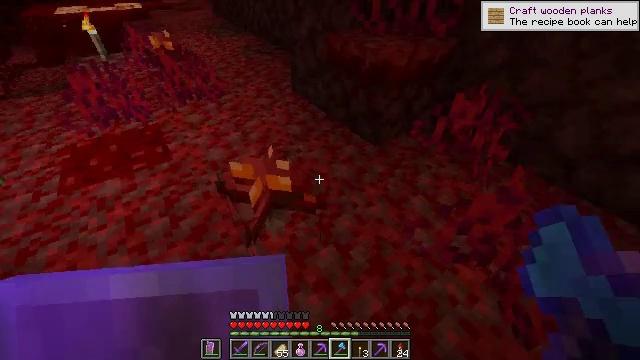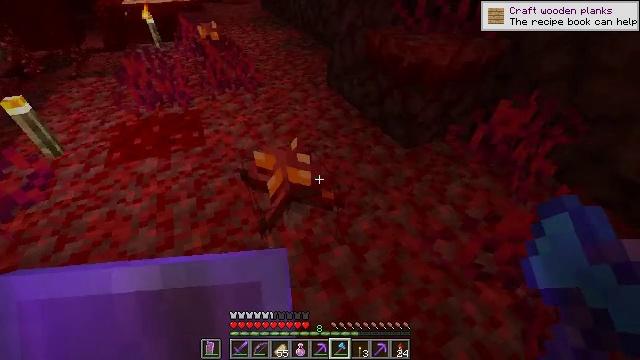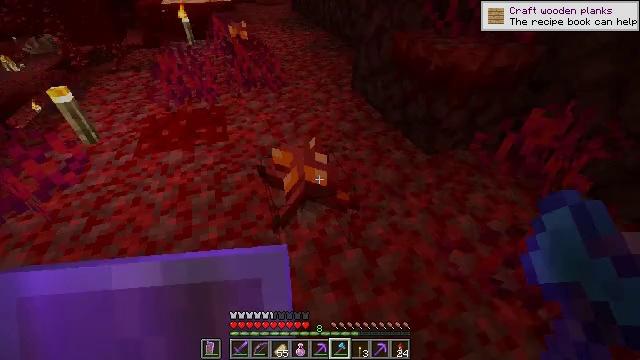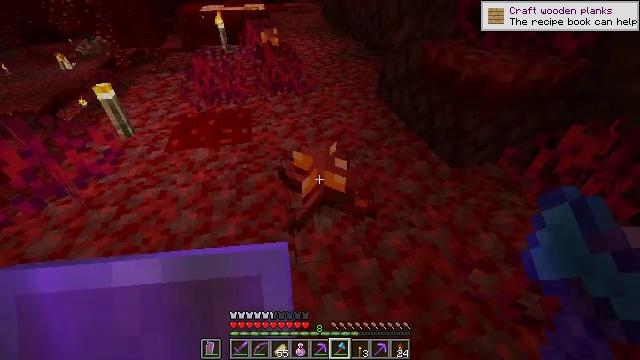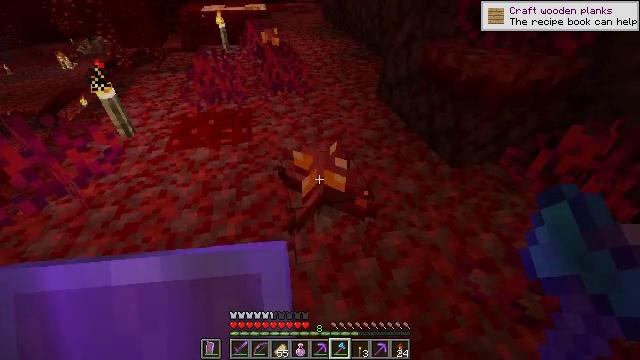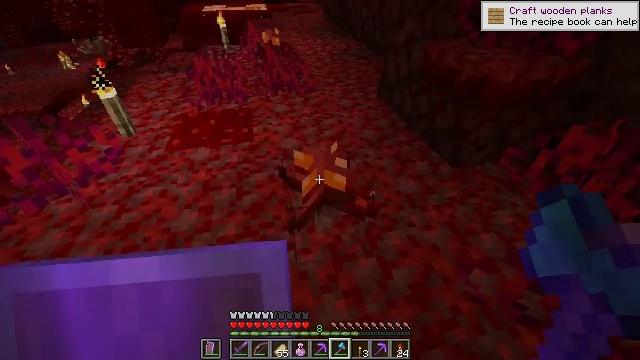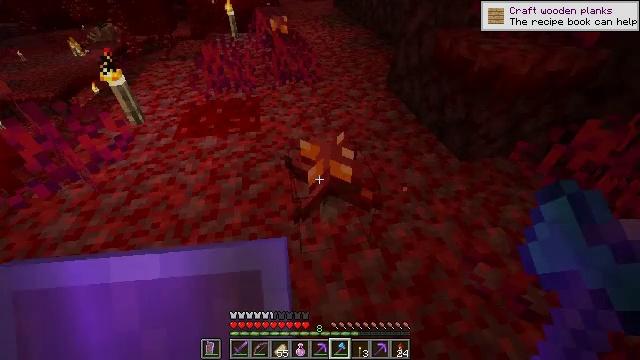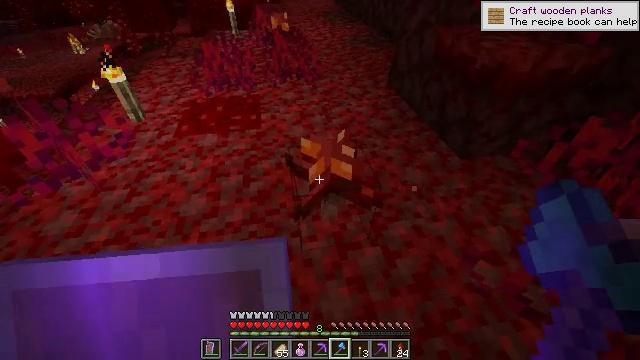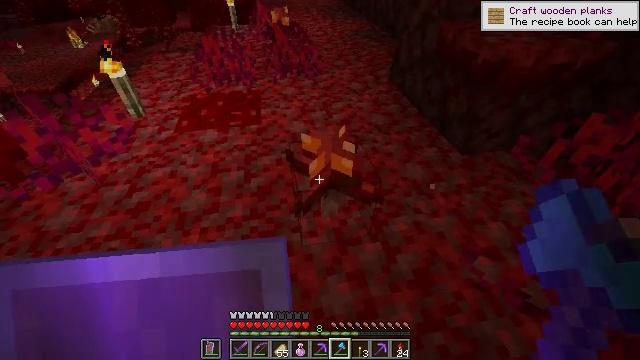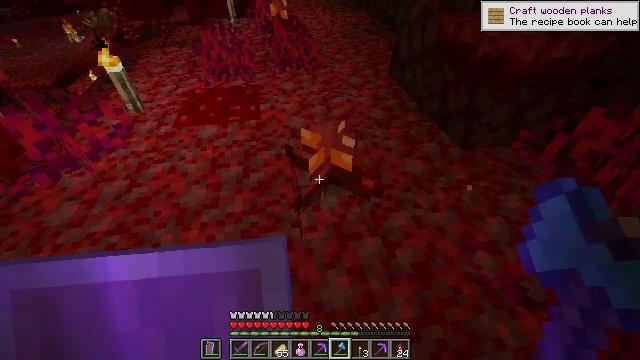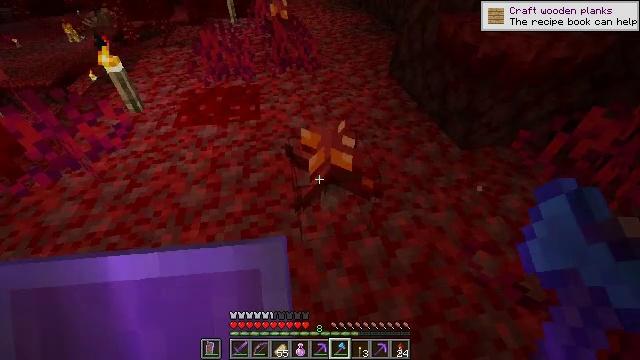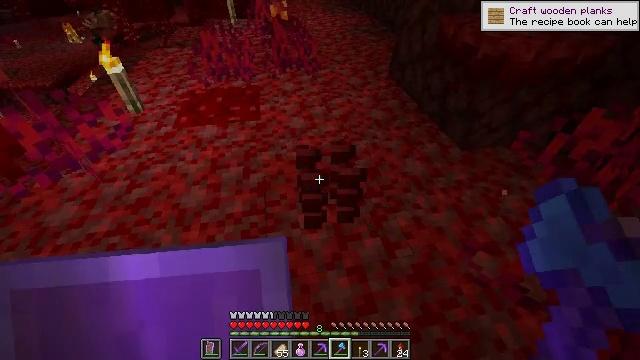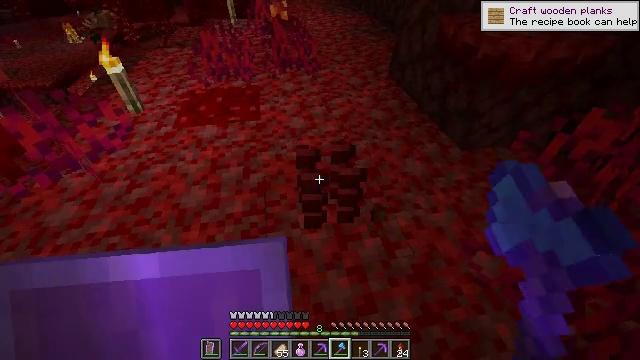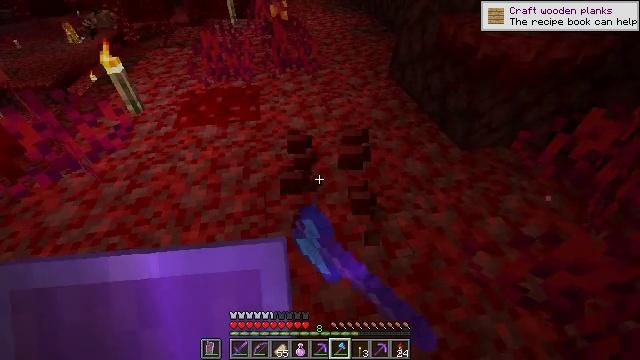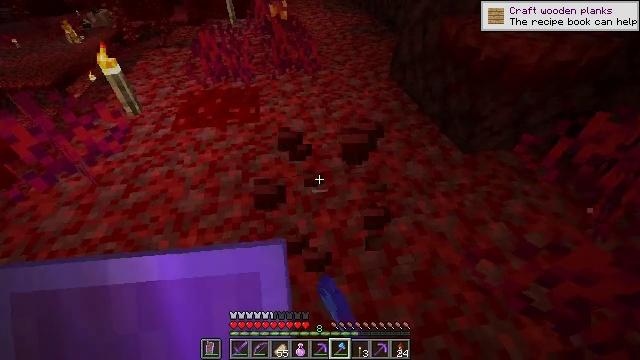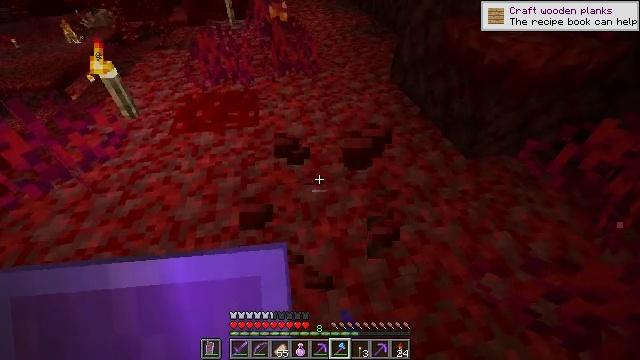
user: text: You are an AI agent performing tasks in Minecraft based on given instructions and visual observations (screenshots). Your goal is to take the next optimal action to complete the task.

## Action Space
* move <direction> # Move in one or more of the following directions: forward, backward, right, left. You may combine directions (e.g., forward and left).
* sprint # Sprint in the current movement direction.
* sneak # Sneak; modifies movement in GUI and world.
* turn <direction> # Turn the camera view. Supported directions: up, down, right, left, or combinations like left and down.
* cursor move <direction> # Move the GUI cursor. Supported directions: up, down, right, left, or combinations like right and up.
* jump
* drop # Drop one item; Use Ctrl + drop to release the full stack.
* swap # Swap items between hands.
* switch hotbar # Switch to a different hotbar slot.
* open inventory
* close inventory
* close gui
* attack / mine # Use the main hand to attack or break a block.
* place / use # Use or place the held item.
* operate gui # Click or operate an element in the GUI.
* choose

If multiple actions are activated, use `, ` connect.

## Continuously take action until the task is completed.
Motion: motion action
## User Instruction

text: Gather the crimson fungus.
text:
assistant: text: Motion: turn left
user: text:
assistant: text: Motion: turn left
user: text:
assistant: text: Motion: turn left and up
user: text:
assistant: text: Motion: no_op
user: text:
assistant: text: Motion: no_op
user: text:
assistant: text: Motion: turn left and down
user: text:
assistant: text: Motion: no_op
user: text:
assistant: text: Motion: no_op
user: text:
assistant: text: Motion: turn down
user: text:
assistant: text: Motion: no_op
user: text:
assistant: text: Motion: attack / mine
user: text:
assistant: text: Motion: attack / mine
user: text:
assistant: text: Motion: attack / mine
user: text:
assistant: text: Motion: move forward
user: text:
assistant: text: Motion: move forward
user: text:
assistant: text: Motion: move forward
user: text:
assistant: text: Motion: move forward
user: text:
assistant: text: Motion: move forward
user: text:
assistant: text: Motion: move forward
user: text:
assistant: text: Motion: move forward
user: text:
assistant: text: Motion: move forward, turn left
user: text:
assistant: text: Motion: move forward, turn left
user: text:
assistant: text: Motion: move forward, turn left
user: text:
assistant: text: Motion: move forward
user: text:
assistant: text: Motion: no_op
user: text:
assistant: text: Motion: no_op
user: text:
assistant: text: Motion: no_op
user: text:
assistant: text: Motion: no_op
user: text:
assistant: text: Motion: move forward
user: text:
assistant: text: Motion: move forward and move right